Question: Before I explain what I'm trying to accomplish let me begin by showing you the data that I'm working with. This is part of a much larger table, so this is simply a subset of that data that I believe would best represent the question that I'm trying to answer.
Table Creation:
'''
CREATE TABLE "MIGUEL83"."CUM_LEDGER"
( "FIELD_NAME" VARCHAR2(50 BYTE),
"ACCOUNT_CODE" VARCHAR2(50 BYTE),
"TRANASCTION_AMOUNT" NUMBER,
"GRANT_CODE" VARCHAR2(50 BYTE),
"FISCAL_PERIOD" VARCHAR2(50 BYTE),
"FISCAL_YEAR" NUMBER(20,0)
)
Insert for table.
Insert into CUM_LEDGER (FIELD_NAME,ACCOUNT_CODE,TRANASCTION_AMOUNT,GRANT_CODE,FISCAL_PERIOD,FISCAL_YEAR) values ('YTD','2010',11019.9,'202118','12',2006);
Insert into CUM_LEDGER (FIELD_NAME,ACCOUNT_CODE,TRANASCTION_AMOUNT,GRANT_CODE,FISCAL_PERIOD,FISCAL_YEAR) values ('YTD','2010',5084.08,'202118','10',2007);
Insert into CUM_LEDGER (FIELD_NAME,ACCOUNT_CODE,TRANASCTION_AMOUNT,GRANT_CODE,FISCAL_PERIOD,FISCAL_YEAR) values ('YTD','2010',1105.39,'202118','11',2007);
Insert into CUM_LEDGER (FIELD_NAME,ACCOUNT_CODE,TRANASCTION_AMOUNT,GRANT_CODE,FISCAL_PERIOD,FISCAL_YEAR) values ('YTD','2010',0,'202118','12',2007);
'''
what I would like to do is basically write a query that would sum all amounts up until the fiscal year and period that I decided. So in other words if I set my where clause to say something like "where my fiscal_period = '10' and my fiscal_year = '2007' " . I would like to include the items previous to that fiscal year and period as well so in this case there is one amount for 11019.9 in fiscal_year 2006 for fiscal period 12 that i should be including since that transaction happened before the fiscal year and period for wish I'm querying for.
expected results should look like

here is my lousy attempt at writing this SQL which I know wont work and it needs help.
'''
SELECT
FIELD_NAME,
ACCOUNT_CODE,
sum(TRANASCTION_AMOUNT),
GRANT_CODE,
FISCAL_PERIOD,
FISCAL_YEAR
FROM MIGUEL83.CUM_LEDGER
WHERE FISCAL_PERIOD = '10'
AND FISCAL_YEAR = '2007'
group by
FIELD_NAME,
ACCOUNT_CODE,
GRANT_CODE,
FISCAL_PERIOD,
FISCAL_YEAR;
'''
Thanks in advance for any help you guys can offer.
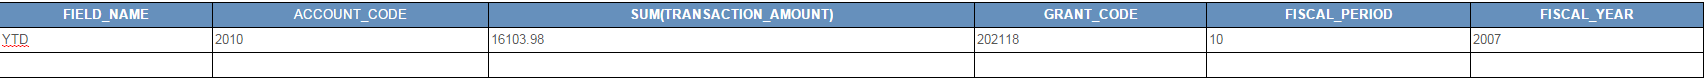
Answer: Try:
'''
SELECT
sum(TRANASCTION_AMOUNT)
FROM MIGUEL83.CUM_LEDGER
WHERE (TO_NUMBER(FISCAL_PERIOD) <= 10 AND FISCAL_YEAR = 2007)
OR FISCAL_YEAR < 2007
'''